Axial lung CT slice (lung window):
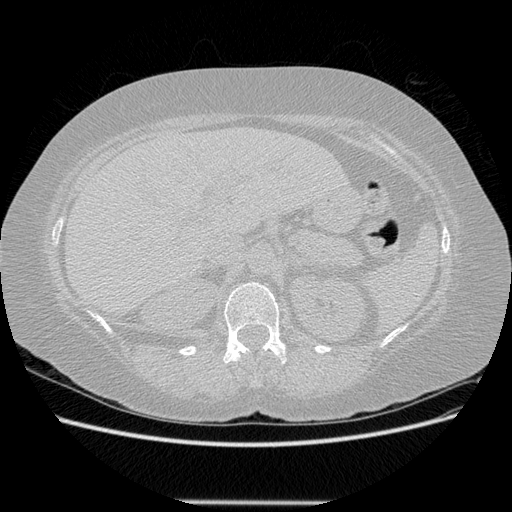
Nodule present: no